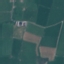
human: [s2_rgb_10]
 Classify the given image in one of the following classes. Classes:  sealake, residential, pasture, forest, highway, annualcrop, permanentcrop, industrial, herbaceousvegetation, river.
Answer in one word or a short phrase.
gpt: Pasture